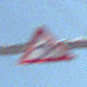
Verkehrszeichen: KurveLinks
Umgebung: Outdoor, Suburban
Tageszeit: MorningAfternoon
Wetter: PartlyCloudy
Licht: Natural
Jahreszeit: NotSpecified
Kontrast: HighContrast